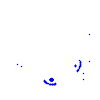
Particle: proton